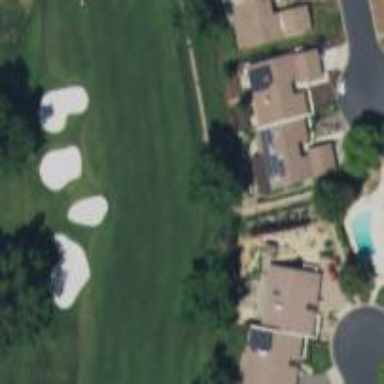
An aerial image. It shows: View of golf hole.